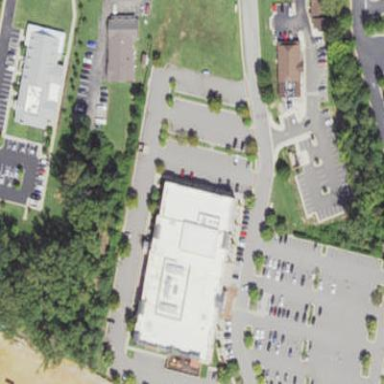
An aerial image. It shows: Fitness center building.